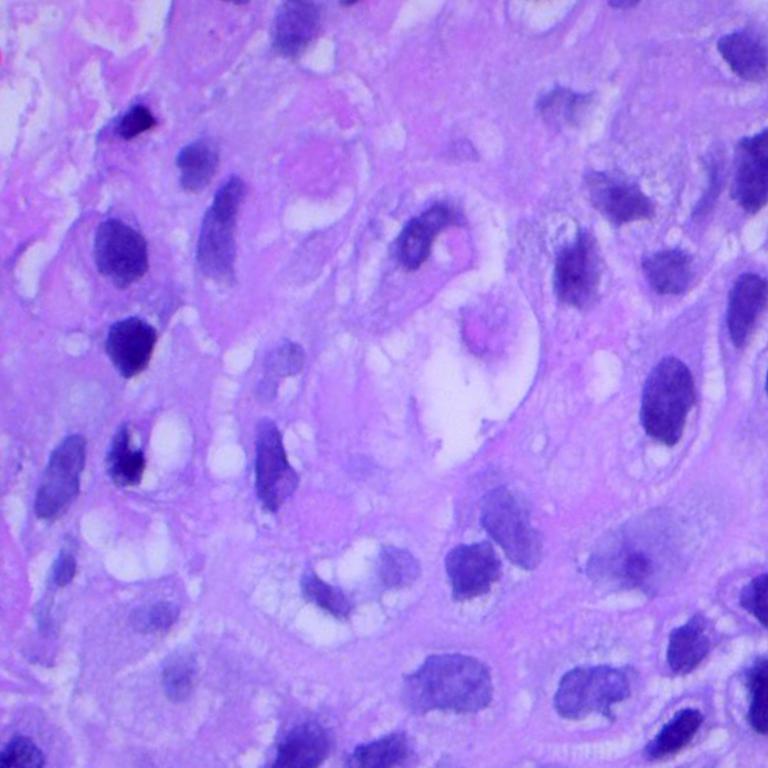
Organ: lung
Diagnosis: squamous carcinomas